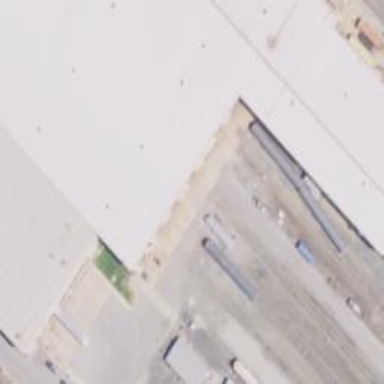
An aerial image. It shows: Railway yard in service.